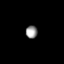
Tissue: lung
Cell type: T cells
Senescence score: 0.2149
Nuclear area (px): 147
Mean DAPI intensity: 148.735